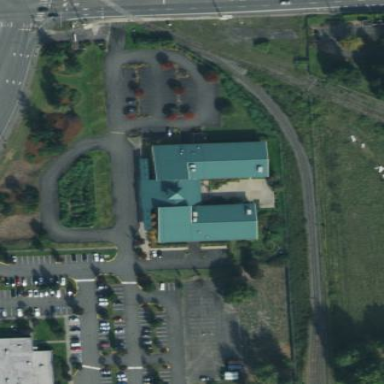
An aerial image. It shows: Community centre building.